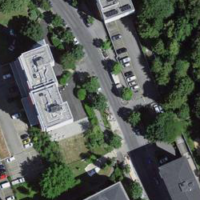
EUNIS habitat code: 55
Species observed at this site:
Sambucus nigra
Sorbus aucuparia